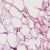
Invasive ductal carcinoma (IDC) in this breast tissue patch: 0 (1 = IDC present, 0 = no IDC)